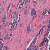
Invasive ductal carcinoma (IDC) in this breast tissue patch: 1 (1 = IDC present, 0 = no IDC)